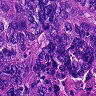
Metastatic tissue present: yes